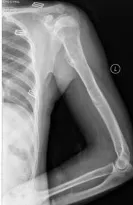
General view and radiographic imaging of the lesion. (F) X-ray images of the patient's feet have the same radiographic appearance as those of the upper limbs.
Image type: radiology (x_ray)